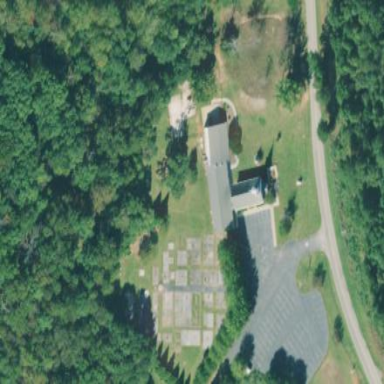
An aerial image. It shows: Cemetery.